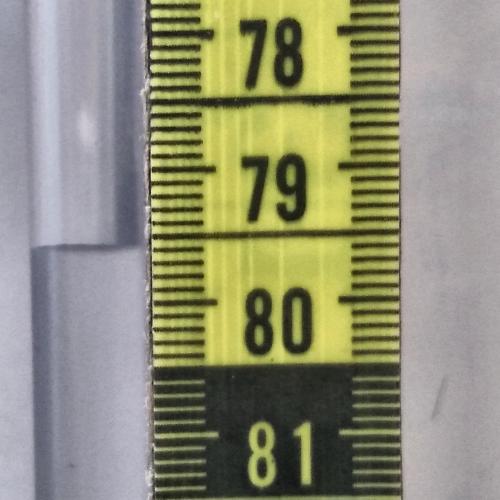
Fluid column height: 79.6 cm